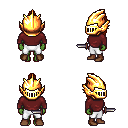
a pixel art fantasy rpg character, female body template, orc, green skin, maroon long-sleeve shirt, white pants, brunette long topknot hairstyle, gold helm, brown shoes, dagger, four views (front, back, left, right), 2x2 character sprite sheet, small pixel art, hard edges, no anti-aliasing